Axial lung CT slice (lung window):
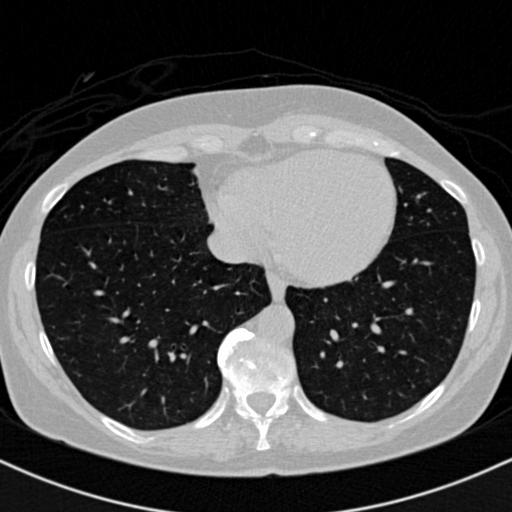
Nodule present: no